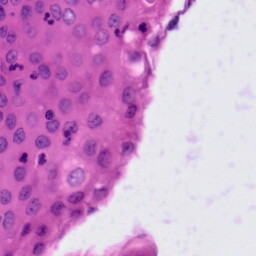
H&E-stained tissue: Tonsil